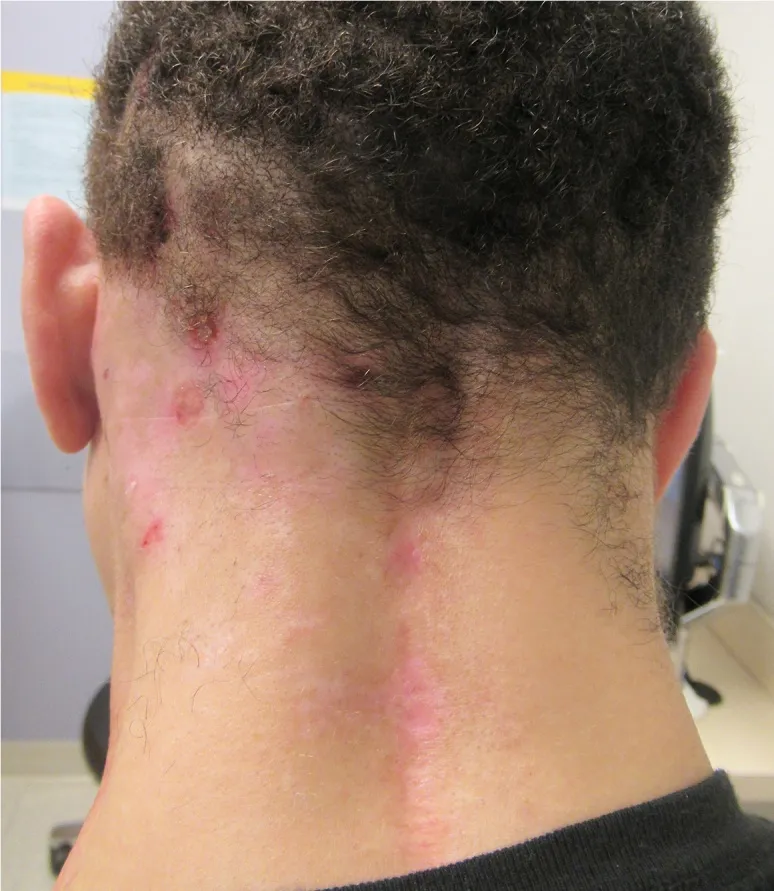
Case 2 clinical photograph. Numerous excoriations on the left occipital and parietal scalp.
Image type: medical_photograph (skin_photograph)